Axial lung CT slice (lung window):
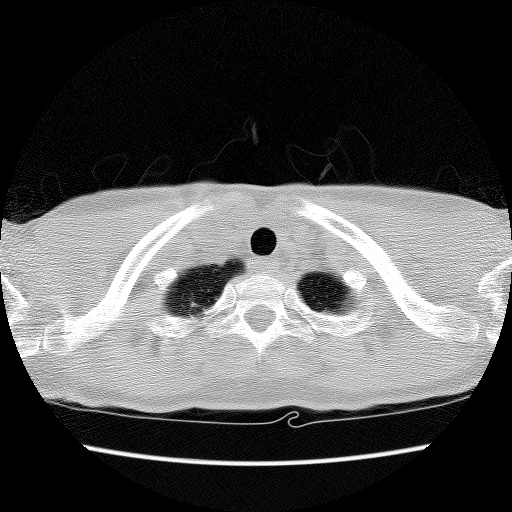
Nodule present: no